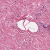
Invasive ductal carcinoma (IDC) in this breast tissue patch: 0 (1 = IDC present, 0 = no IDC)